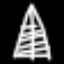
Label: The Eiffel Tower